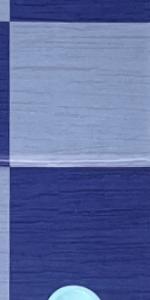
Label: Empty